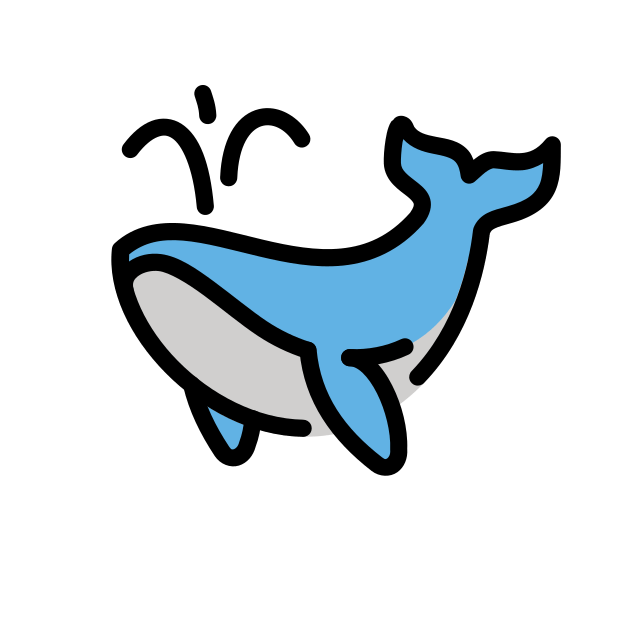
spouting whale